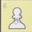
Piece: wP